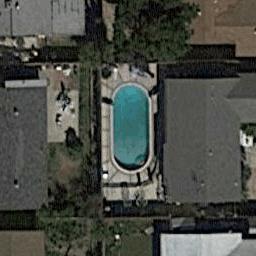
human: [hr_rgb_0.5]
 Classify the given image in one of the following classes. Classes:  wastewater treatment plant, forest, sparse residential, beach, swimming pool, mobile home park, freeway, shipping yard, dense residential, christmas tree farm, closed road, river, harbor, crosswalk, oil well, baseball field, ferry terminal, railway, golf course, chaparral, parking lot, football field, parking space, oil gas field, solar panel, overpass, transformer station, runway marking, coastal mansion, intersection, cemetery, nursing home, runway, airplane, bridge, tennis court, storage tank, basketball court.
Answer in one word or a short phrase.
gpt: swimming pool